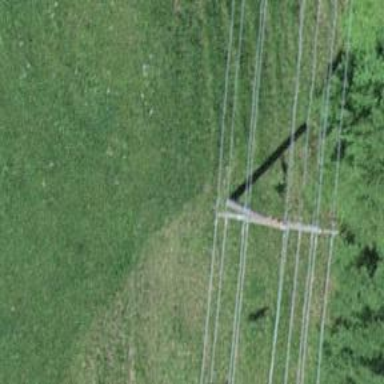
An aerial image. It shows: Power tower.